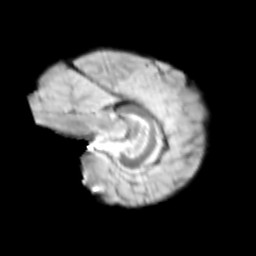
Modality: T2w
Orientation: sagittal
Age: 12
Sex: female
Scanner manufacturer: siemens
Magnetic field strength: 3 T
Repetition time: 3.8 s
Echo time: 0.07 s